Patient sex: M
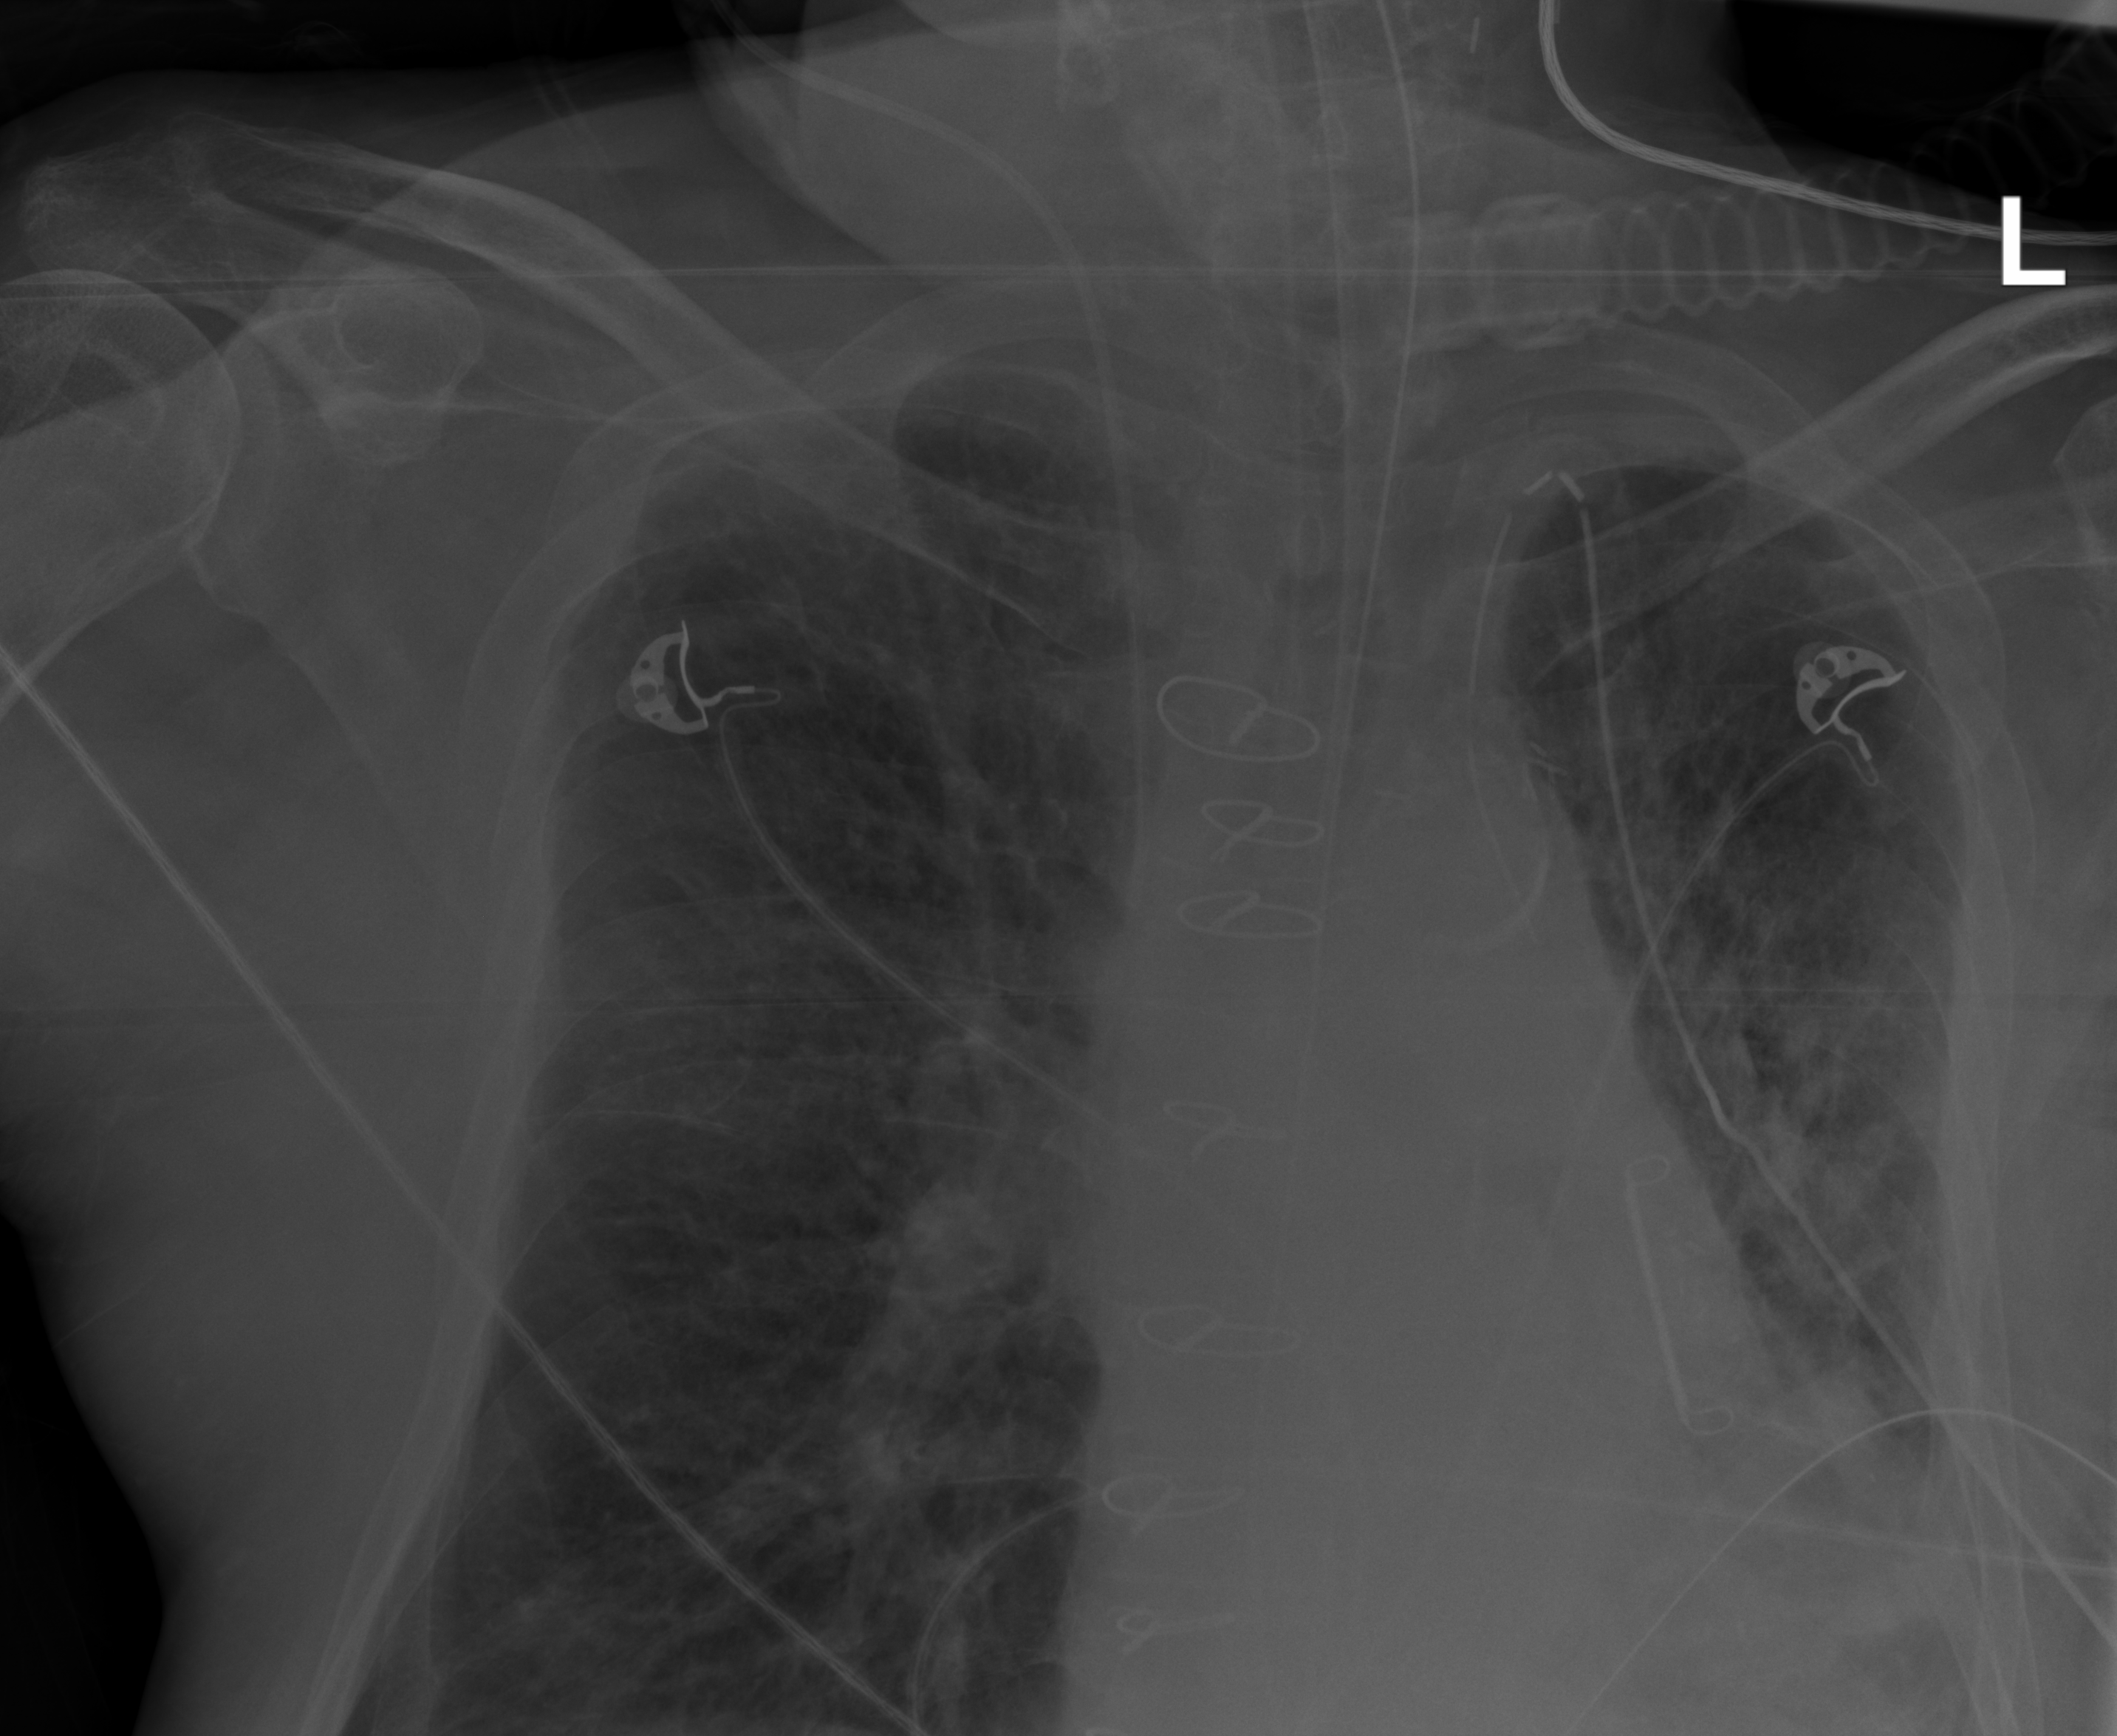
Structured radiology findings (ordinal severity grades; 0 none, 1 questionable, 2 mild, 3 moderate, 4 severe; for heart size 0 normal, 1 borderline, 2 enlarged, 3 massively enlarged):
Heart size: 1
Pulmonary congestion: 2
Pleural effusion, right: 2
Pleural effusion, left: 2
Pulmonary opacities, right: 2
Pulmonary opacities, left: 3
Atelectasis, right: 2
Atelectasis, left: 3